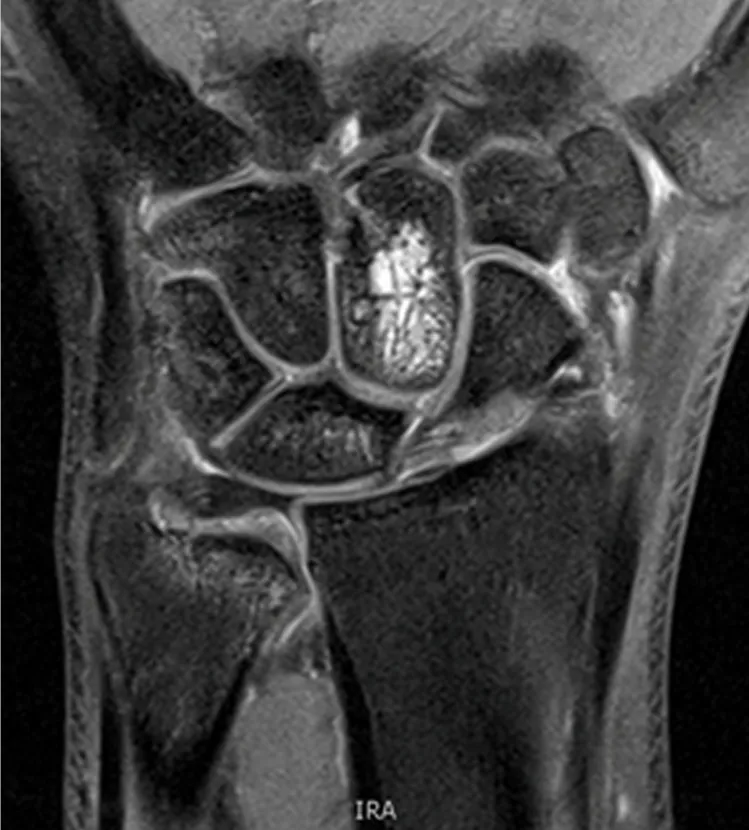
MRI of the patient`s wrist (coronal view).
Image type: radiology (mri)